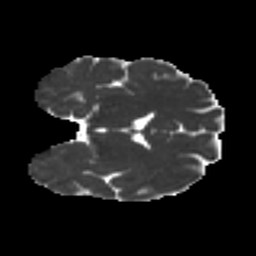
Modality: MD
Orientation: coronal
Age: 33
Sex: male
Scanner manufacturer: ge
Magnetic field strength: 3 T
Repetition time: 7.8 s
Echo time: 0.0606 s